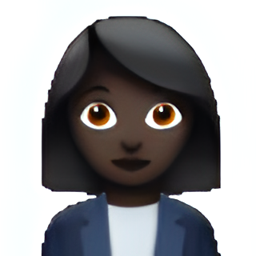
Name: female office worker type 6
Emoji: 👩🏿‍💼
Group: People & Body
Sub-group: person-role